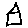
Label: house